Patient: sex F, age 71
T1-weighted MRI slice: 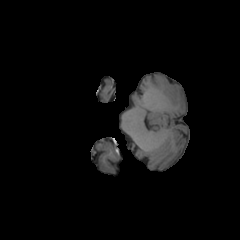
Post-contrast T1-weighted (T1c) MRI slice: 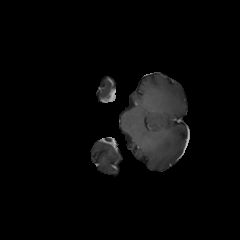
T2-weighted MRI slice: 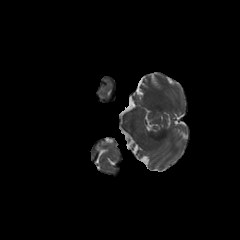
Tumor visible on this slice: no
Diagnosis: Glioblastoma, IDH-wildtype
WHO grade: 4